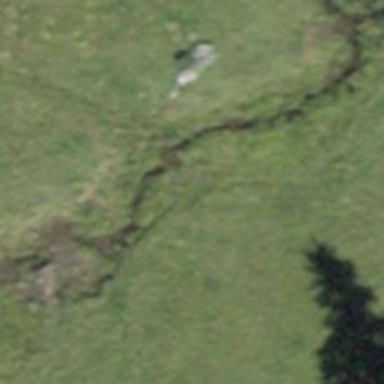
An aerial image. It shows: Ditch in the surroundings.